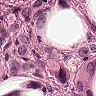
Metastatic tissue present: yes